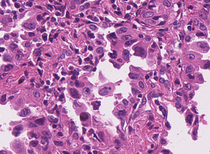
Tumor epithelial tissue: yes
Tumor-associated stroma tissue: yes
Normal tissue: no